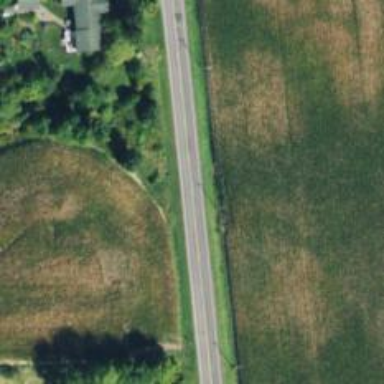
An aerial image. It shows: Tertiary road.